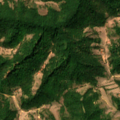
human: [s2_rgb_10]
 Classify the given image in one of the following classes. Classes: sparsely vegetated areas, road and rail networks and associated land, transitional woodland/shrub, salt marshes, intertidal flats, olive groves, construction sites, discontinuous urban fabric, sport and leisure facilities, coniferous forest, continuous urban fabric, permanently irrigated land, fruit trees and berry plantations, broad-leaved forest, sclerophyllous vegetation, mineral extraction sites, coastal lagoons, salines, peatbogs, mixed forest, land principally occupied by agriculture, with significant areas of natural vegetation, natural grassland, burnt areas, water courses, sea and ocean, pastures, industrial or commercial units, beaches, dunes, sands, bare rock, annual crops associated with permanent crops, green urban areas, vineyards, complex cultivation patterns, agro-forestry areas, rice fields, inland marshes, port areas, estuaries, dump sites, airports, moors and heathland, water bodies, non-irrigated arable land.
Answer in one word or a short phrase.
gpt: land principally occupied by agriculture, with significant areas of natural vegetation, broad-leaved forest